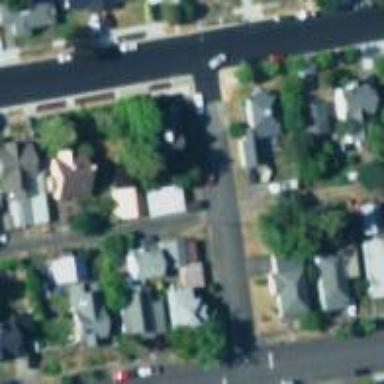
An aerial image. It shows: Alleyway designated as service road.